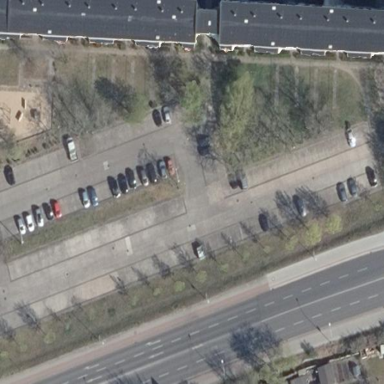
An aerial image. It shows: Concrete parking area.